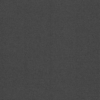
Label: dusty